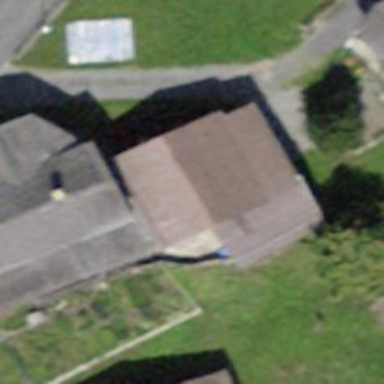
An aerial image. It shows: Rural barn.